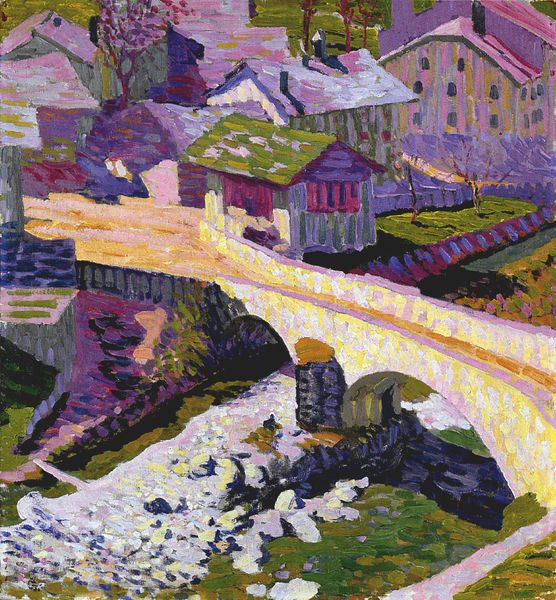
Titel: Il ponte al sole, Die Brücke
Künstler: Giovanni Giacometti
Standort: Chur
Institution: Bündner Kunstmuseum
Schlagwörter: baum, blau, gemälde, schatten, wasser, weiß, bäume, fluss, gelb, grün, impressionismus, landschaft, see, stadt, ufer, bunt, fenster, frankreich, grau, licht, pfeiler, strasse, ölbild, dach, haus, weg, zaun, expressionismus, steine, öl, häuser, brücke, pastos, pfad, sonne, wiesen, land, rosa, tal, bogen, fassade, ort, moderne, pointilismus, trocken, berge, modern, dorf, dächer, giebel, lila, violett, winter, vogelperspektive, joche, strom, impressionistisch, freude, reflexion, aufsicht, bayern, siedlung, gärten, joch, bauten, brückenbogen, pointilistisch, pissaro, murnau, impressionismsu, kandinksky, vogelgezwitscher, hitzegfühl, gedanke an frische luft, kuhfladengeruch